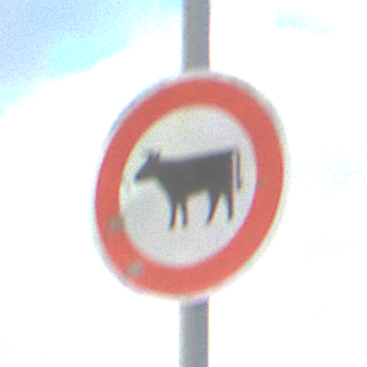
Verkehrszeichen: VerbotViehtrieb
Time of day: SunriseSunset
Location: Outdoor (RoadRail)
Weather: PartlyCloudy
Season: NotSpecified
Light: Natural